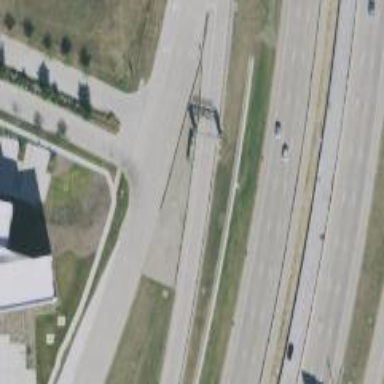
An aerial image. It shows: Toll gantry on the road.